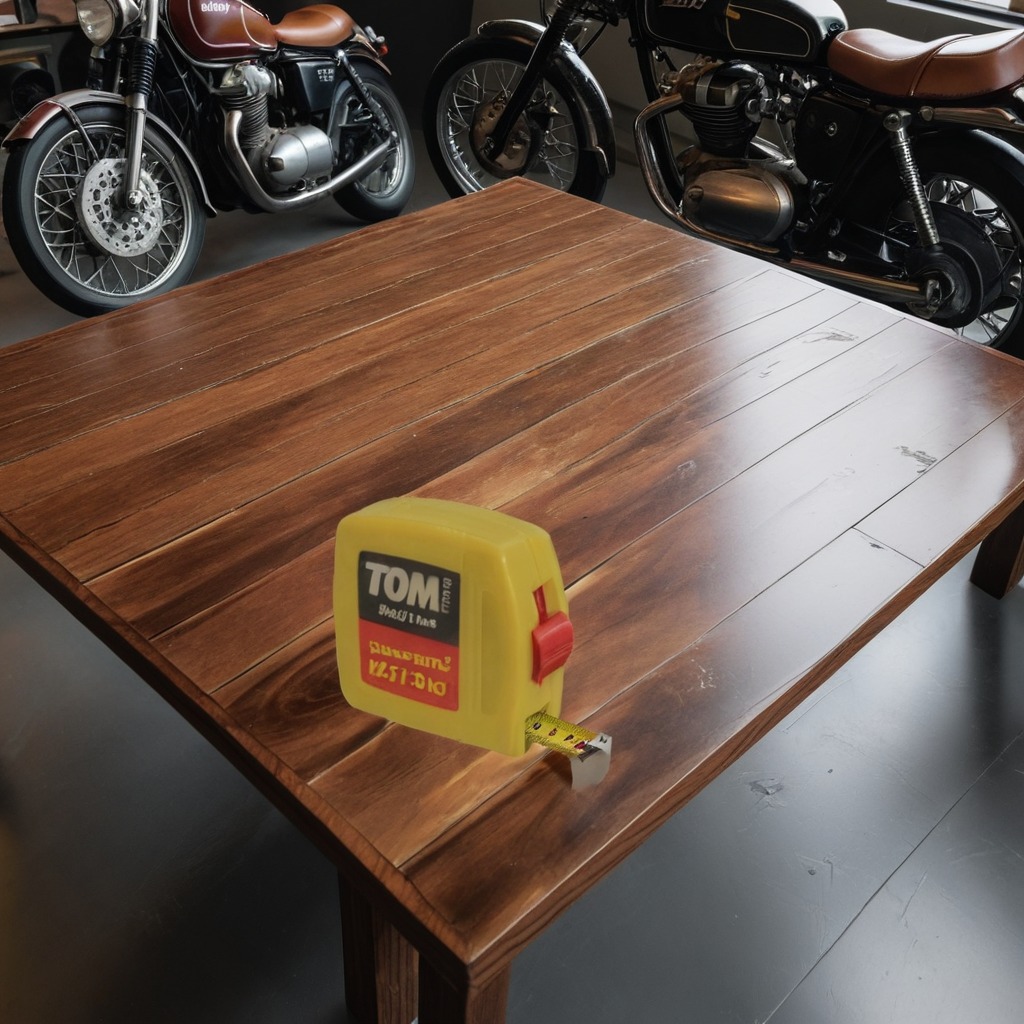
A measuring tape lies on the oil-spilled wooden table in a vintage motorcycle garage.